Question: I tried many tutorials online, and need help to sort this out.
nginx is installed, but <URL> returns a bin file to be saved

Here is the site-available/default file.
'''
##
# You should look at the following URL's in order to grasp a solid understanding
# of Nginx configuration files in order to fully unleash the power of Nginx.
# http://wiki.nginx.org/Pitfalls
# http://wiki.nginx.org/QuickStart
# http://wiki.nginx.org/Configuration
#
# Generally, you will want to move this file somewhere, and start with a clean
# file but keep this around for reference. Or just disable in sites-enabled.
#
# Please see /usr/share/doc/nginx-doc/examples/ for more detailed examples.
##
# Default server configuration
#
server {
listen 80 default_server;
listen [::]:80 default_server;
# SSL configuration
#
# listen 443 ssl default_server;
# listen [::]:443 ssl default_server;
#
# Note: You should disable gzip for SSL traffic.
# See: https://bugs.debian.org/773332
#
# Read up on ssl_ciphers to ensure a secure configuration.
# See: https://bugs.debian.org/765782
#
# Self signed certs generated by the ssl-cert package
# Don't use them in a production server!
#
# include snippets/snakeoil.conf;
root /usr/share/nginx/html;
# Add index.php to the list if you are using PHP
index info.php index.html index.htm index.nginx-debian.html;
server_name localhost;
location / {
# First attempt to serve request as file, then
# as directory, then fall back to displaying a 404.
try_files $uri $uri/ /index.html;
}
error_page 404 /404.html;
error_page 500 502 503 504 /50x.html;
location = /50x.html {
root /usr/share/nginx/www;
}
# pass the PHP scripts to FastCGI server listening on 127.0.0.1:9000
#
#location ~ \.php$ {
# include snippets/fastcgi-php.conf;
#
# # With php5-cgi alone:
# fastcgi_pass 127.0.0.1:9000;
# # With php5-fpm:
# fastcgi_pass unix:/var/run/php5-fpm.sock;
#}
# deny access to .htaccess files, if Apache's document root
# concurs with nginx's one
#
#location ~ /\.ht {
# deny all;
#}
}
# Virtual Host configuration for example.com
#
# You can move that to a different file under sites-available/ and symlink that
# to sites-enabled/ to enable it.
#
#server {
# listen 80;
# listen [::]:80;
#
# server_name example.com;
#
# root /var/www/example.com;
# index index.html;
#
# location / {
# try_files $uri $uri/ =404;
# }
#}
'''
I used this <URL> to create a symbolic link of
'''
usr/share/phpmyadmin
'''
in the
'''
usr/share/nginx/html
'''
In the end I reinstalled everything. So, I'm again at the beginning.
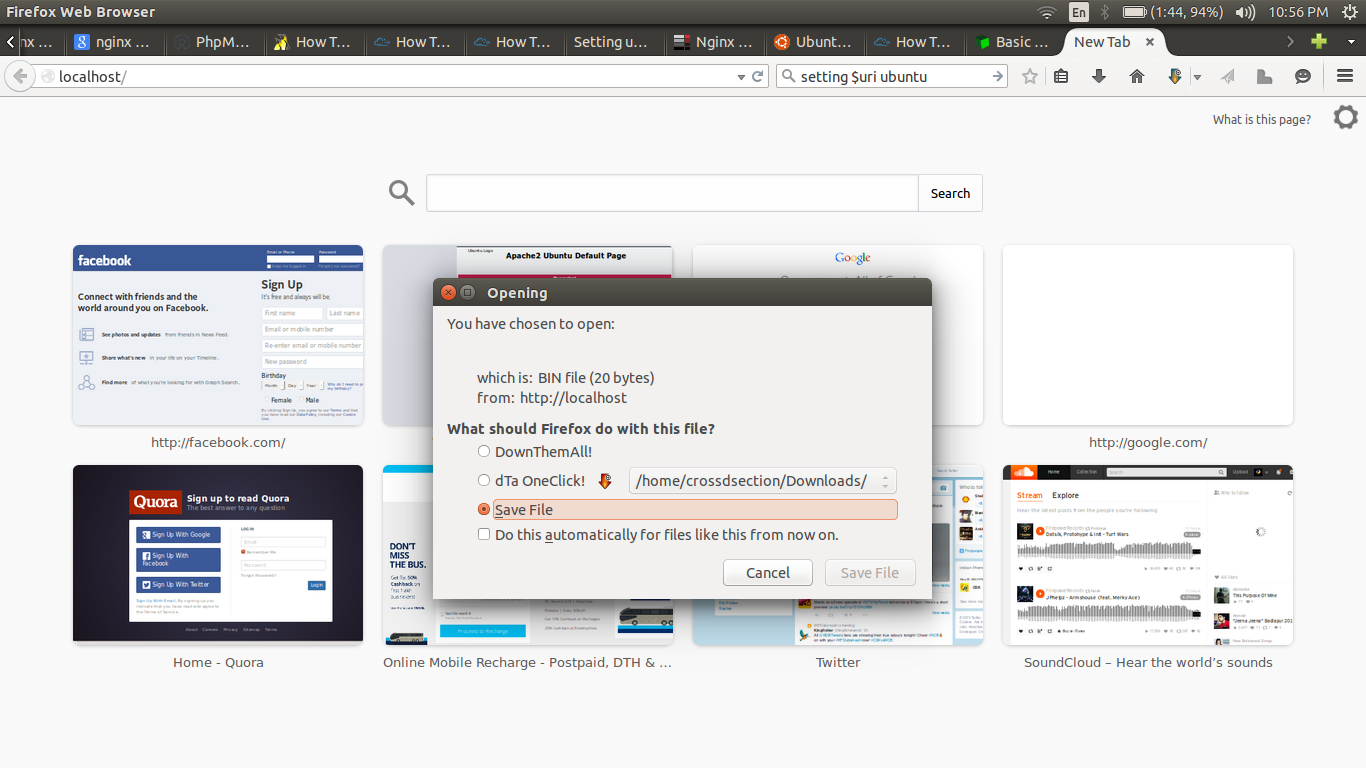
Answer: Everything is solved i followed that <URL>. I did a simple mistake of not changing
'''
location = /50x.html { root /usr/share/nginx/www; }
'''
to
'''
location = /50x.html { root /usr/share/nginx/html; }
'''
As my system is 14.04.
I did changed that in the starting lines.